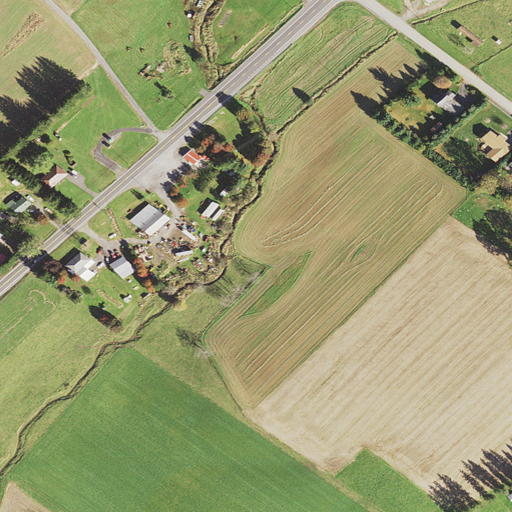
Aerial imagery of plain(s) in Maryland named Swans Meadow containing pasture, herbaceous wetlands, low intensity development, open development, and medium intensity development